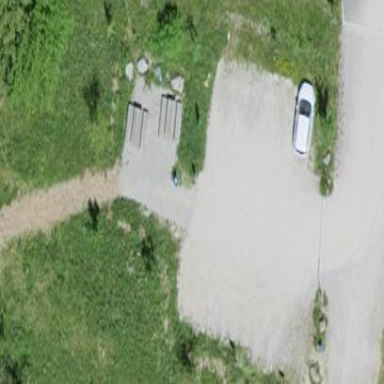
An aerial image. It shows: Parking area with fine gravel surface.